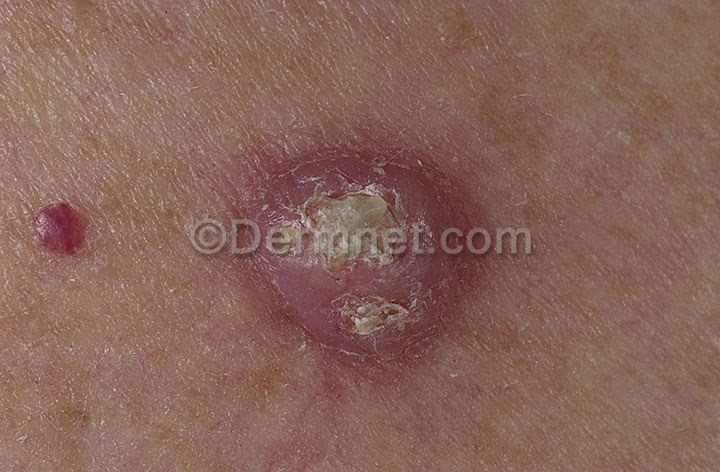
Disease: Seborrheic Keratoses and other Benign Tumors